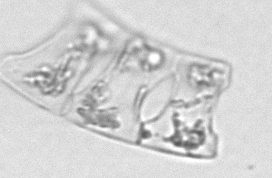
Label: Eucampia